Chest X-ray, PA view. Patient: 29 years old, sex M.
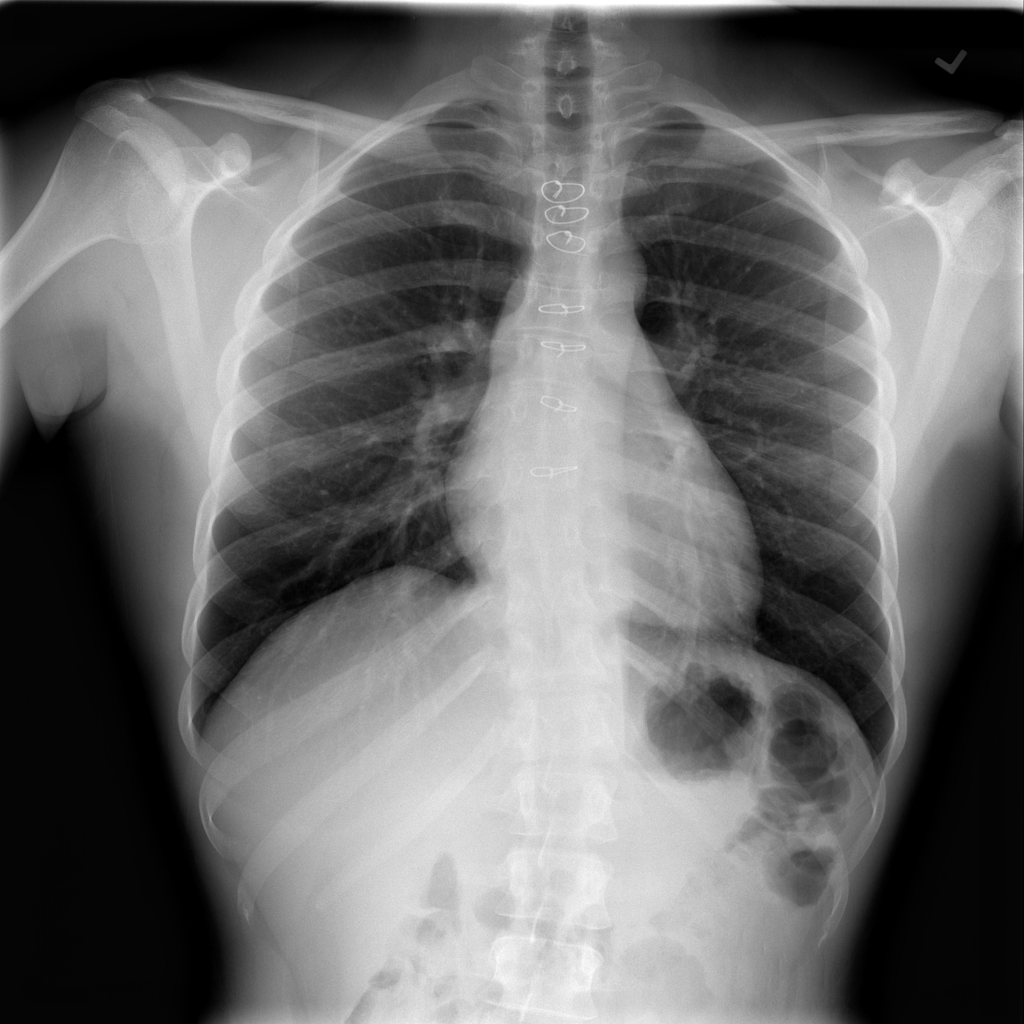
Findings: No Finding